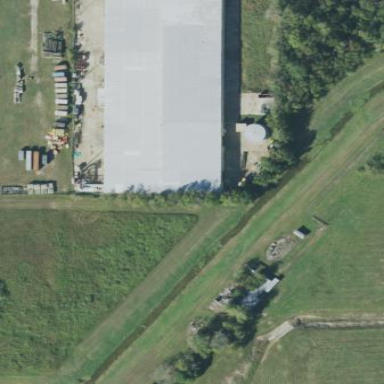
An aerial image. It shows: Warehouse.